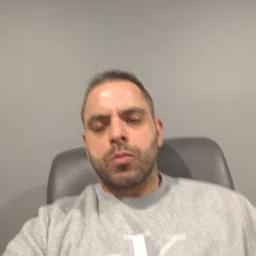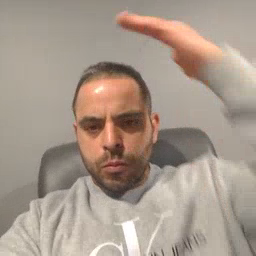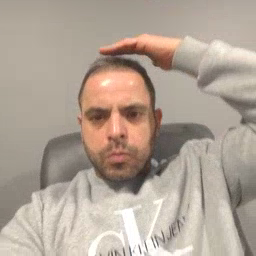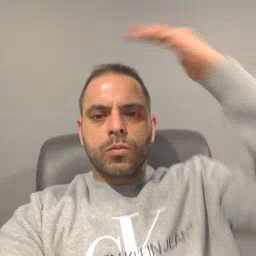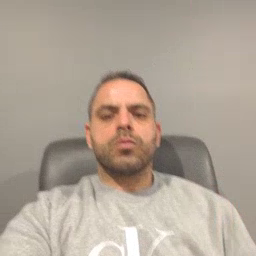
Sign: hat